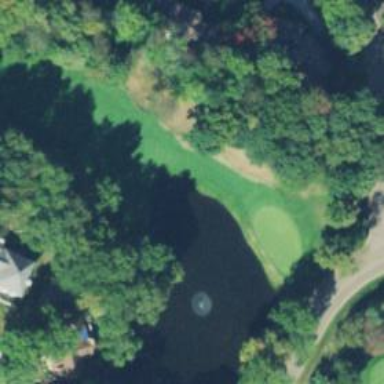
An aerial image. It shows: Golf hole.